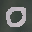
Label: 0